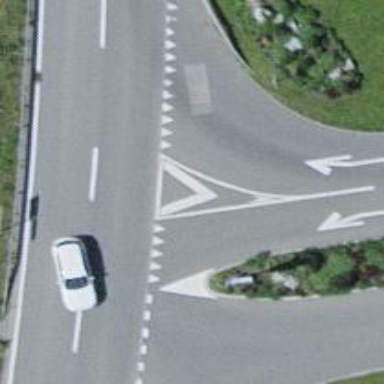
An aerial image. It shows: Road with "give way" sign.